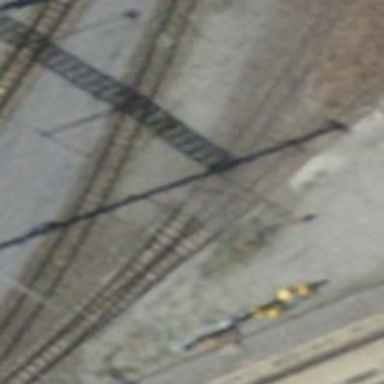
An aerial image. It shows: Narrow-gauge railway with one track serving as spur.